Question: I'm trying to save some data into database using CoreData so I created Entity named 'Client' with some attributes. Two of them are 'city' and 'post_code', both of String type. I also created Client class extending NSManagedObjects and I wrote some methods there.
'''
-(void) setCity: (NSString*) city
{
[self setValue:city forKey:@"city"];
}
-(NSString*) getCity
{
return [self valueForKey:@"city"];
}
-(void) setPostCode: (NSString*) postCode
{
[self setValue:postCode forKey:@"post_code"];
}
-(NSString*) getPostCode
{
return [self valueForKey:@"post_code"];
}
'''
getPostCode and setPostCode work as I expected but calling setCity or getCity is causing problems. Appication stops and method is looping in thread as you can see on screenshot.

<URL>
This is how I call those methods
'''
if([databaseResult count] > 0)
c = [databaseResult objectAtIndex:0];
else
c = [NSEntityDescription insertNewObjectForEntityForName:@"Client" inManagedObjectContext:context];
[c setPostCode:[jsonData valueForKey:@"post_code_invoice"]];
[c setClientType:[jsonData valueForKey:@"company_type"]];
[c setCity:[jsonData valueForKey:@"city_invoice"]];
'''
it always stops on setCity no matter what data I pass there, even that call doesn't work
'''
[c setCity:@"aaa"];
'''
Did anyone had similar problem?
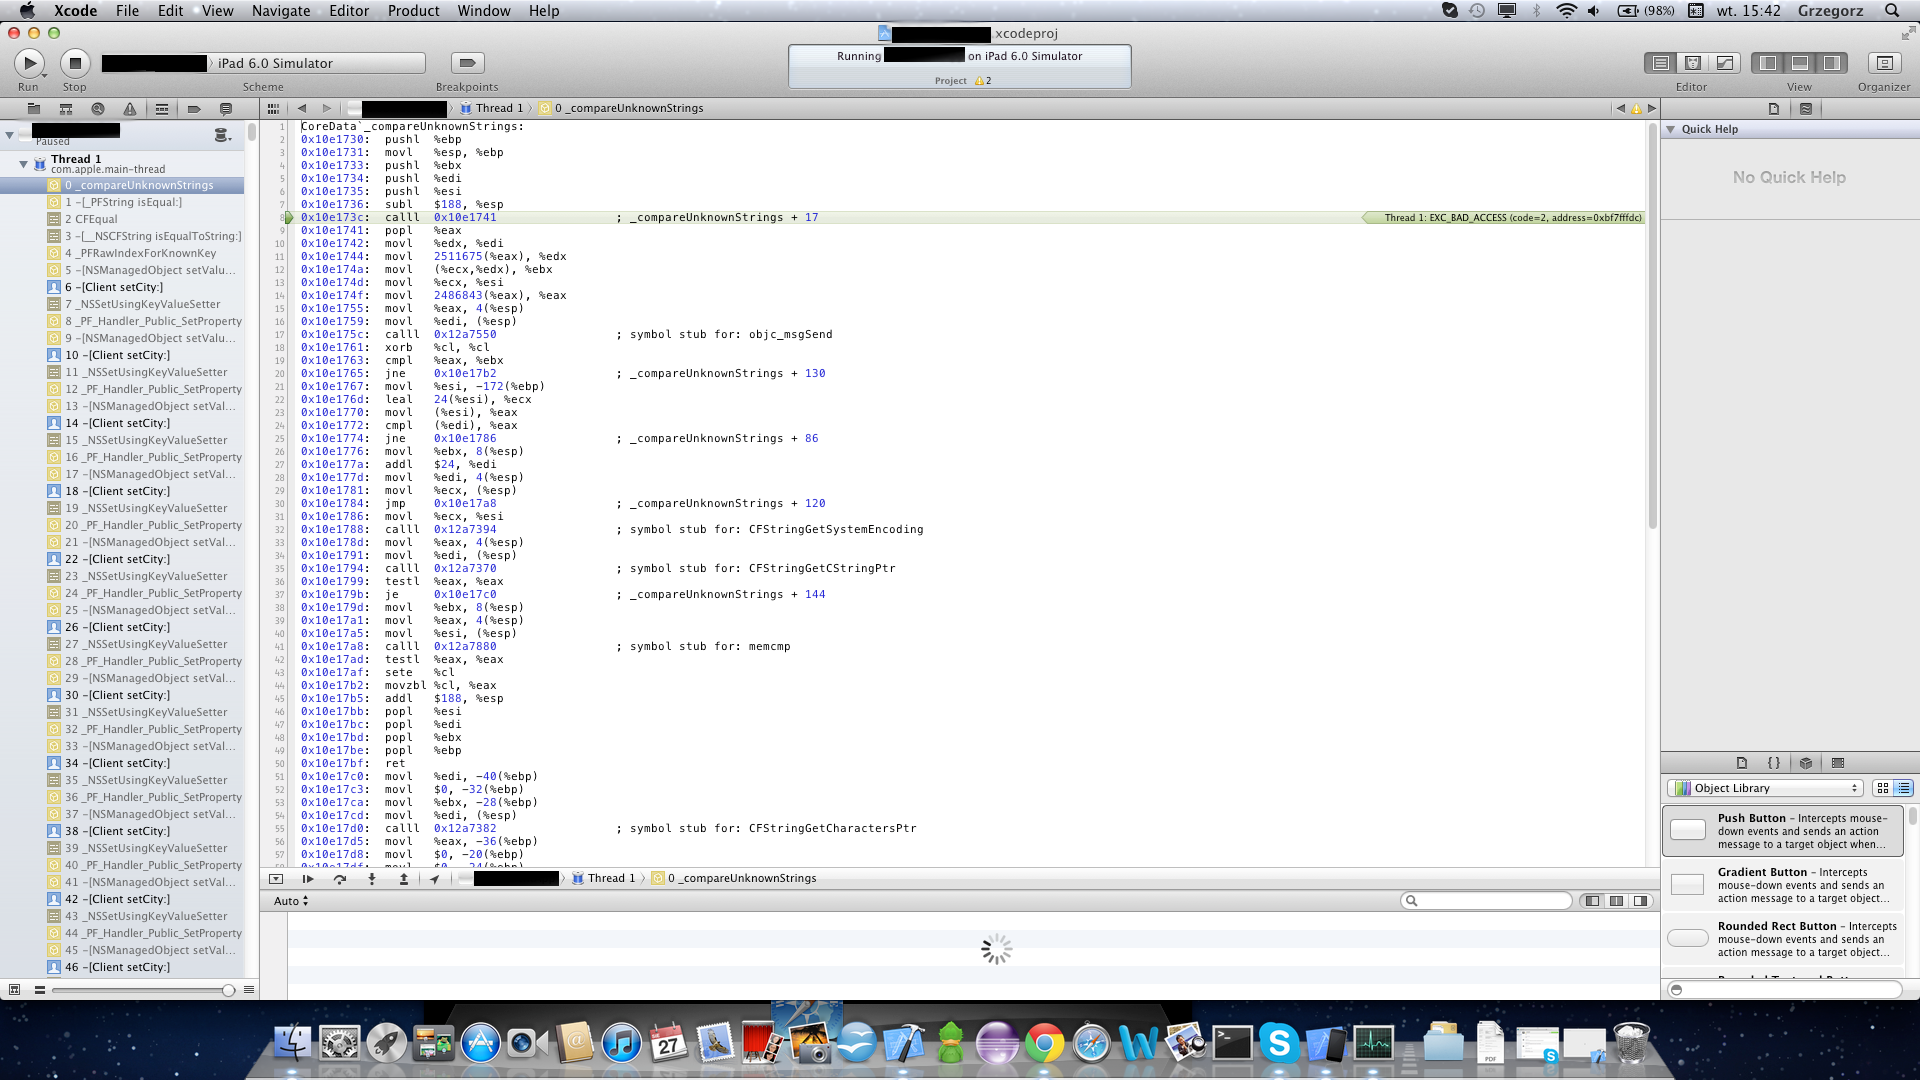
Answer: The setValueForKey method is calling back into the same function because it has the same name.
From the KVC documentation
> Default Search Pattern for setValue:forKey:When the default implementation of setValue:forKey: is invoked for a property the following search pattern is used:The receiver's class is searched for an accessor method whose name matches the pattern set:.If no accessor is found, and the receiver's class method accessInstanceVariablesDirectly returns YES, the receiver is searched for an instance variable whose name matches the pattern _, _is, , or is, in that order.If a matching accessor or instance variable is located, it is used to set the value. If necessary, the value is extracted from the object as described in "Representing Non-Object Values."If no appropriate accessor or instance variable is found, setValue:forUndefinedKey: is invoked for the receiver.
So when you call 'setValue:forKey:' with the key 'city', the implementation calls 'setCity:' and your implementation calls 'setValue:forKey:', and round and round you go.
Why are you even doing it this way rather than setting the value directly?
Or better still use properties and you don't even need to write setters or getters.
The other two methods work because the key names are different. (they have underscores
)